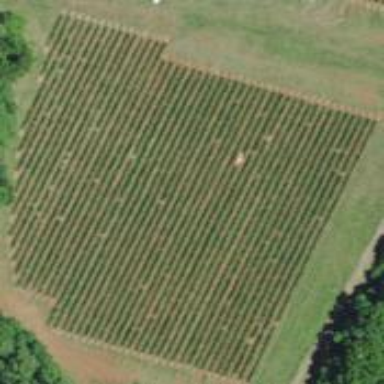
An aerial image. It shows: Vineyard where grapes are grown.